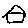
Label: house